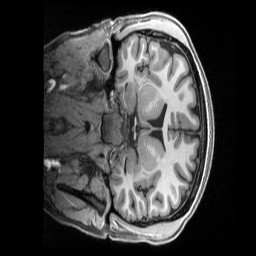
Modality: T1w
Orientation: coronal
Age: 24
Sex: female
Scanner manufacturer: siemens
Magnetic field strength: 3 T
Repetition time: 2.5 s
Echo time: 0.00296 s